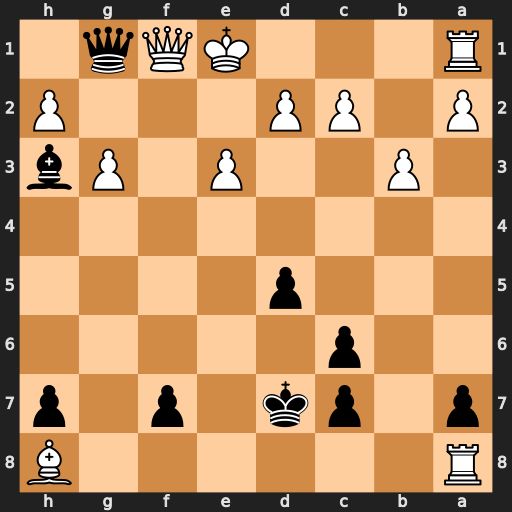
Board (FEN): R6B/p1pk1p1p/2p5/3p4/8/1P2P1Pb/P1PP3P/R3KQq1
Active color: b
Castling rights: Q
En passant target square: -
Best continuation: Qxf1#